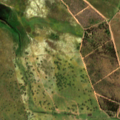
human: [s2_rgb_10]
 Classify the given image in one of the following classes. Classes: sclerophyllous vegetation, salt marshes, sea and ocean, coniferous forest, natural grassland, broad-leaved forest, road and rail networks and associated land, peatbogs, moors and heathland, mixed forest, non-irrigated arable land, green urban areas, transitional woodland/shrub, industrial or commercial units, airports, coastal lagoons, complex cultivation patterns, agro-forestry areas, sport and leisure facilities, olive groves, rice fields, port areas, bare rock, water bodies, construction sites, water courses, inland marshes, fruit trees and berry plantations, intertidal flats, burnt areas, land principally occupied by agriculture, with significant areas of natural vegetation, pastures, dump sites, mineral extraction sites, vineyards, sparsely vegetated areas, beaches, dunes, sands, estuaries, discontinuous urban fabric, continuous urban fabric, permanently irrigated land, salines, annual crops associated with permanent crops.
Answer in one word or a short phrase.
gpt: continuous urban fabric